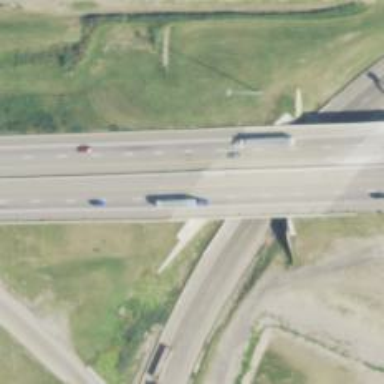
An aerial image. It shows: Motorway.